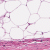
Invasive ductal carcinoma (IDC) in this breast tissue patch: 0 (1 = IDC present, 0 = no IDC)